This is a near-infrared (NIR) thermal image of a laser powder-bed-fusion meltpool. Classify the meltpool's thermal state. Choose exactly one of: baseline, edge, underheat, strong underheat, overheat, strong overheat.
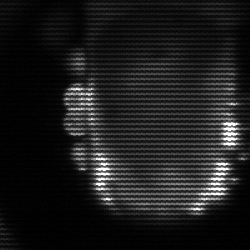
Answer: baseline